Question: I want to convert below image A to image B. how can i achieve that. plz help.

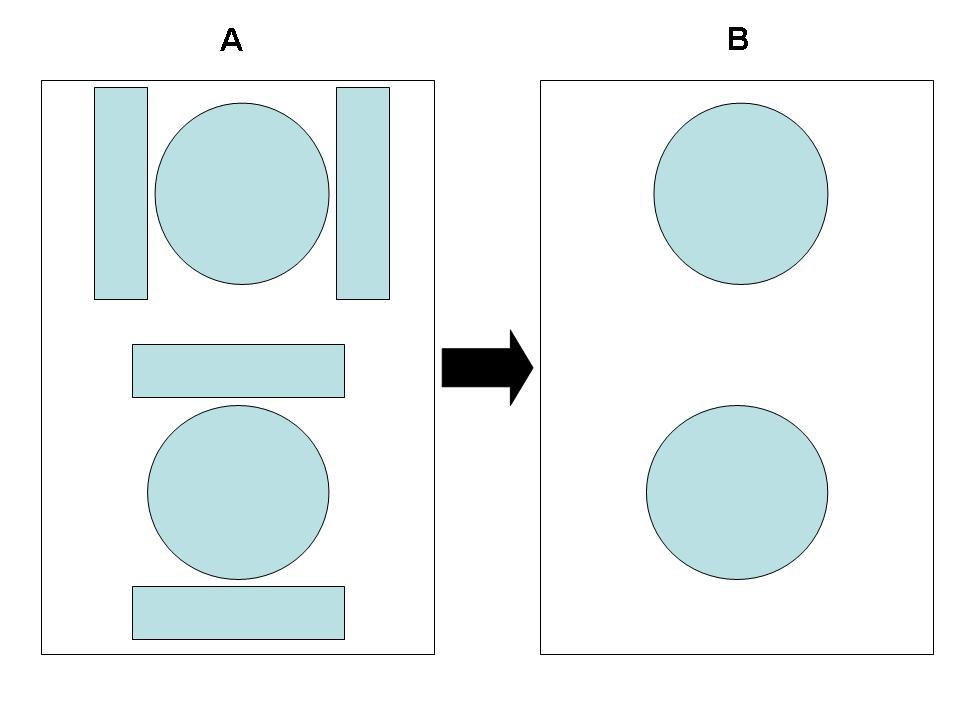
Answer: try morphological operations as i c for this case the unwanted objects are identical and have smaller size than the others.
just identify ur structuring element by using strel fn , just c matlab help then u have a lot of options to use fns: imerode , imdilate, bwmorph
change the strel shape size and using imerode till u got only the large objects then use imdilate with the same shape & size